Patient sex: M
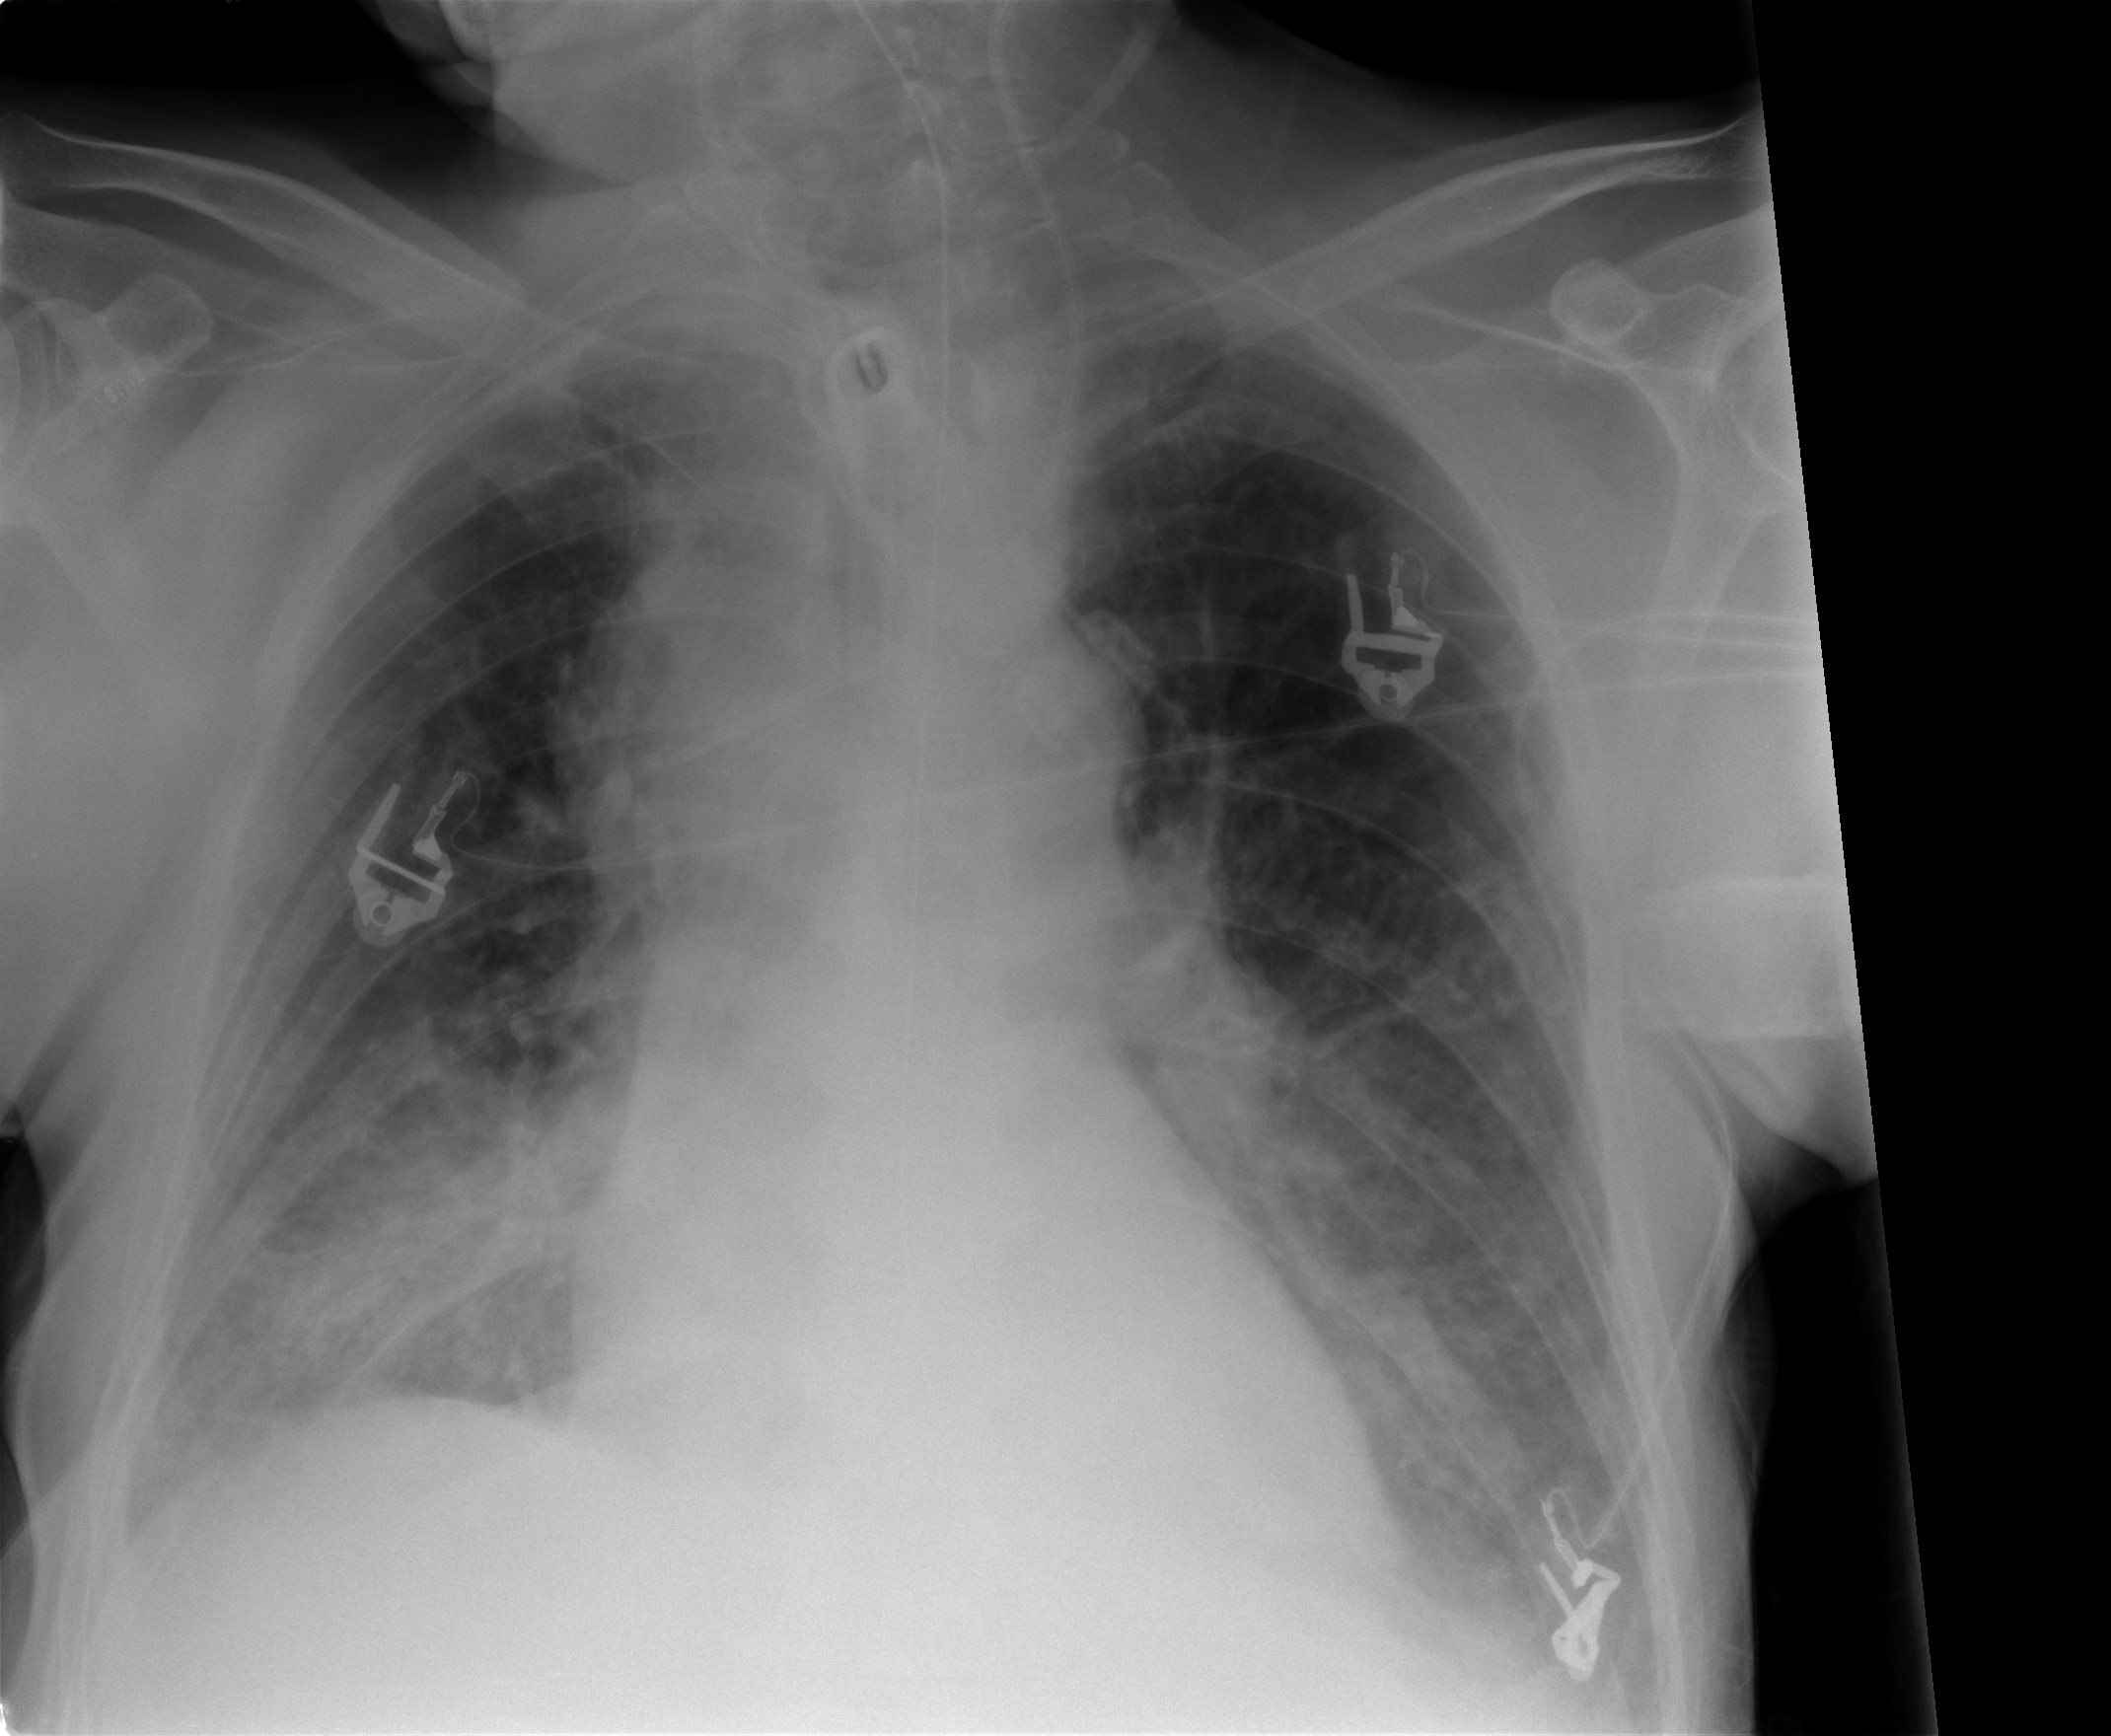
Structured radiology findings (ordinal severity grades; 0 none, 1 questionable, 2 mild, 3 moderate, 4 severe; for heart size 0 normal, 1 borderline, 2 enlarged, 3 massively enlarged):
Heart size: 0
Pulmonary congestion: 1
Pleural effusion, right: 1
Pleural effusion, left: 1
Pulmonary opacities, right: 2
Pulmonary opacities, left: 2
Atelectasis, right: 2
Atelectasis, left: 2